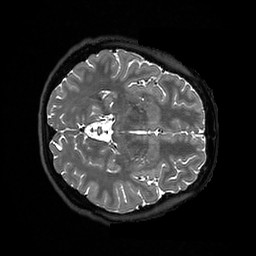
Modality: T2w
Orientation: axial
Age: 22
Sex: female
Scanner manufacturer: ge
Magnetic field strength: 3 T
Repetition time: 3.202 s
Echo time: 0.06609 s